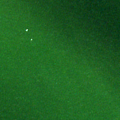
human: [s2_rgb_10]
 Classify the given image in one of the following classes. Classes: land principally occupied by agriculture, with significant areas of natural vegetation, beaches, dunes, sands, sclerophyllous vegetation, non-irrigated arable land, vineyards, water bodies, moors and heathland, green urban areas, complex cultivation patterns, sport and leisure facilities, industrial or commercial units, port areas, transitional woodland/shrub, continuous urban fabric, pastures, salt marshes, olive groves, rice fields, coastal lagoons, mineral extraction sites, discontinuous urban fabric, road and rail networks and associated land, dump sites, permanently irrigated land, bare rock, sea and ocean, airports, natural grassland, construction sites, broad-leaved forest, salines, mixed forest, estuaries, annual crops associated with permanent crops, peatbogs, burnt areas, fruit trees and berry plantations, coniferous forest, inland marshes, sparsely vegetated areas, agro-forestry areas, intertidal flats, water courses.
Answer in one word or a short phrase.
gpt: coastal lagoons